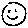
Label: smiley face